Question: I have a bit of a problem working with JQuery validation with Jquery validate plugin.
Things were working fine until I changed my layout and added bootstrap toggle elements on forms. There are multiple forms on my views and they are put into a parent div, every form has a heading, clicking upon which I get the form toggled.
So it's something like this.
'''
CreateFormDiv
MainFormToCreateAReacord
Parent div - accordion
form-div1 - parent accordion
form1
form-div2 - parent accordion
form2
'''
Now when I click on 'form-div1' I get the 'form1' and I'm able to successfully update a record. When I click on 'form-div2' I get the 'form2' and 'form1' hides and i can update 'form2' now.
All this works fine but the problem comes when I have the 'MainFormToCreateAReacord' opened (meaning not hidden). While thats opened and when I try to submit 'form1', it validates the 'MainFormToCreateAReacord' which is not right as I submitted 'form1' and it should validate 'form1' and not 'MainFormToCreateAReacord'
I attached the screenshot just to make it clear.
Here is the jsfiddle <URL>
In the fiddle example, it appears that the validation works on the item no 74 but not on 75 & 76.
Any pointers on the same will be highly appreciated.
Thanks
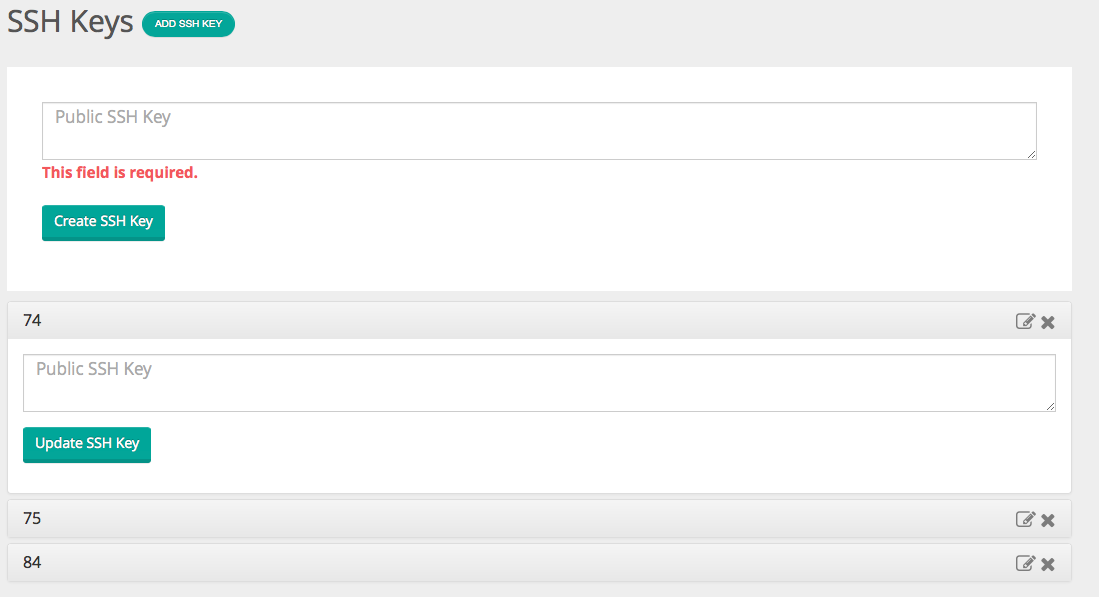
Answer: check <URL>
jQuery validate binds validation To Only 1 Form At A time , so if u use ONLY 1 class for validation , then validation applied to only 1st Form :)
Just give DIFFERENT class to Each form and now write validate() for Each. :)
//Html
'''
<div class="all-keys">
<section class="innerContent">
<h3>
SSH Keys
<a class="btn btn-info sshNew" data-toggle="collapse" href="#ssh_form">
Add SSH Key
</a>
</h3>
<div class="whiteContainer panel-collapse collapse in" id="ssh_form" style="">
<div class="panel-body">
<form accept-charset="UTF-8" action="/ssh_keys" class="new_ssh_key1" data-remote="true" id="sshForm" method="post" novalidate="novalidate"><div style="margin:0;padding:0;display:inline"><input name="utf8" type="hidden" value=""></div> <div class="form-group">
<textarea class="form-control" cols="2" id="ssh_key_key" name="ssh_key[key]" placeholder="Public SSH Key" required="required" rows="2"></textarea>
<input id="ssh_key_id" name="ssh_key[id]" type="hidden">
</div>
<div class="form-group">
<button class="btn btn-primary" name="button" type="submit">Create SSH Key</button>
</div>
</form>
</div>
</div>
<div class="panel-group margin-top10" id="accordionSSH">
<div class="panel panel-default">
<div class="panel-heading">
<h4 class="panel-title">
<div class="pull-right text-right">
<a class="fa fa-edit sshEdit" data-parent="#accordionSSH" data-toggle="collapse" href="#sshKey74Edit"></a>
<a class="fa fa-close" data-confirm="Are you sure?" data-method="delete" href="/ssh_keys/74" rel="nofollow"></a>
</div>
<a class="sshEdit" data-parent="#accordionSSH" data-toggle="collapse" href="#sshKey74">
74
</a>
</h4>
</div>
<div class="panel-collapse collapse" id="sshKey74">
<div class="panel-body">
<div class="form-group">
<input class="form-control" disabled="" placeholder="Name of key" type="text" value="74">
</div>
<div class="form-group">
<textarea class="form-control" cols="2" disabled="" rows="2">Some key</textarea>
</div>
</div>
</div>
<div class="panel-collapse collapse" id="sshKey74Edit">
<div class="panel-body">
<form accept-charset="UTF-8" action="/ssh_keys/74" class="edit_ssh_key1" data-remote="true" id="sshForm" method="post" novalidate="novalidate"><div style="margin:0;padding:0;display:inline"><input name="utf8" type="hidden" value=""><input name="_method" type="hidden" value="patch"></div> <div class="form-group">
<textarea class="form-control" cols="2" id="ssh_key_key" name="ssh_key[key]" placeholder="Public SSH Key" required="required" rows="2"></textarea>
<input id="ssh_key_id" name="ssh_key[id]" type="hidden" value="74">
</div>
<div class="form-group">
<button class="btn btn-primary" name="button" type="submit">Update SSH Key</button>
</div>
</form>
</div>
</div>
</div>
<div class="panel panel-default">
<div class="panel-heading">
<h4 class="panel-title">
<div class="pull-right text-right">
<a class="fa fa-edit sshEdit" data-parent="#accordionSSH" data-toggle="collapse" href="#sshKey75Edit"></a>
<a class="fa fa-close" data-confirm="Are you sure?" data-method="delete" href="/ssh_keys/75" rel="nofollow"></a>
</div>
<a class="sshEdit" data-parent="#accordionSSH" data-toggle="collapse" href="#sshKey75">
75
</a>
</h4>
</div>
<div class="panel-collapse collapse" id="sshKey75">
<div class="panel-body">
<div class="form-group">
<input class="form-control" disabled="" placeholder="Name of key" type="text" value="75">
</div>
<div class="form-group">
<textarea class="form-control" cols="2" disabled="" rows="2">some key </textarea>
</div>
</div>
</div>
<div class="panel-collapse collapse" id="sshKey75Edit">
<div class="panel-body">
<form accept-charset="UTF-8" action="/ssh_keys/75" class="edit_ssh_key2" data-remote="true" id="sshForm" method="post" novalidate="novalidate"><div style="margin:0;padding:0;display:inline"><input name="utf8" type="hidden" value=""><input name="_method" type="hidden" value="patch"></div> <div class="form-group">
<textarea class="form-control" cols="2" id="ssh_key_key" name="ssh_key[key]" placeholder="Public SSH Key" required="required" rows="2"></textarea>
<input id="ssh_key_id" name="ssh_key[id]" type="hidden" value="75">
</div>
<div class="form-group">
<button class="btn btn-primary" name="button" type="submit">Update SSH Key</button>
</div>
</form>
</div>
</div>
</div>
<div class="panel panel-default">
<div class="panel-heading">
<h4 class="panel-title">
<div class="pull-right text-right">
<a class="fa fa-edit sshEdit" data-parent="#accordionSSH" data-toggle="collapse" href="#sshKey84Edit"></a>
<a class="fa fa-close" data-confirm="Are you sure?" data-method="delete" href="/ssh_keys/84" rel="nofollow"></a>
</div>
<a class="sshEdit" data-parent="#accordionSSH" data-toggle="collapse" href="#sshKey84">
84
</a>
</h4>
</div>
<div class="panel-collapse collapse" id="sshKey84">
<div class="panel-body">
<div class="form-group">
<input class="form-control" disabled="" placeholder="Name of key" type="text" value="84">
</div>
<div class="form-group">
<textarea class="form-control" cols="2" disabled="" rows="2">Some key</textarea>
</div>
</div>
</div>
<div class="panel-collapse collapse" id="sshKey84Edit">
<div class="panel-body">
<form accept-charset="UTF-8" action="/ssh_keys/84" class="edit_ssh_key3" data-remote="true" id="sshForm" method="post" novalidate="novalidate"><div style="margin:0;padding:0;display:inline"><input name="utf8" type="hidden" value=""><input name="_method" type="hidden" value="patch"></div> <div class="form-group">
<textarea class="form-control" cols="2" id="ssh_key_key" name="ssh_key[key]" placeholder="Public SSH Key" required="required" rows="2"></textarea>
<input id="ssh_key_id" name="ssh_key[id]" type="hidden" value="84">
</div>
<div class="form-group">
<button class="btn btn-primary" name="button" type="submit">Update SSH Key</button>
</div>
</form>
</div>
</div>
</div>
</div>
</section>
</div>
'''
//jQuery part
'''
$(".new_ssh_key1").validate();
$(".edit_ssh_key1").validate();
$(".edit_ssh_key2").validate();
$(".edit_ssh_key3").validate();
$(".sshEdit").click(function(){
if(!$(".sshNew").hasClass("collapsed"))
$(".sshNew").trigger("click");
});
'''